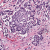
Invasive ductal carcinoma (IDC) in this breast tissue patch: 1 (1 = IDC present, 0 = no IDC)